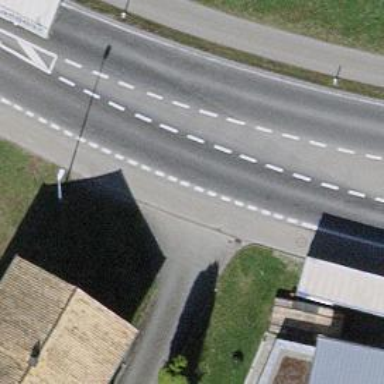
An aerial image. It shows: Primary highway with cycle track on the left side.